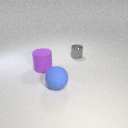
large purple rubber cylinder behind large blue rubber sphere